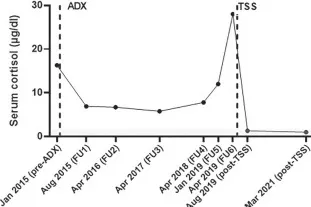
Selected endocrine parameters from initial diagnosis of adrenal Cushing's syndrome until recovery after transsphenoidal surgery for Cushing's disease. Serum cortisol during the 1 mg dexamethasone suppression test.
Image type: pathology (pas)